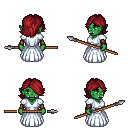
a pixel art fantasy rpg character, female body template, orc, green skin, underdress, white pants, brunette swoop hairstyle, cloth bracers, spear, four views (front, back, left, right), 2x2 character sprite sheet, small pixel art, hard edges, no anti-aliasing